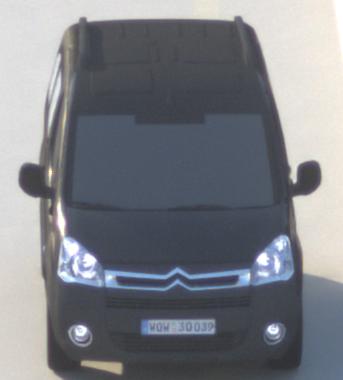
Make: Citroen
Model: Berlingo Kombi VTi 120
Detailed model: Berlingo (II) Kombi
Model produced from: 2009/12
Model produced until: 2012/03
Doors: 5
Color: black
Road condition: dry road
Daytime: sunrise or sunset
Contrast: medium contrast